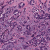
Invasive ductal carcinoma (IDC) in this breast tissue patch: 0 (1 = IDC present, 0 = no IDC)